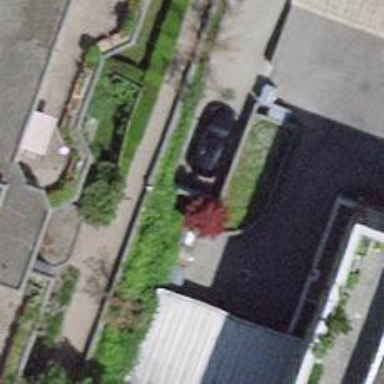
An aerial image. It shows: Parking entrance.